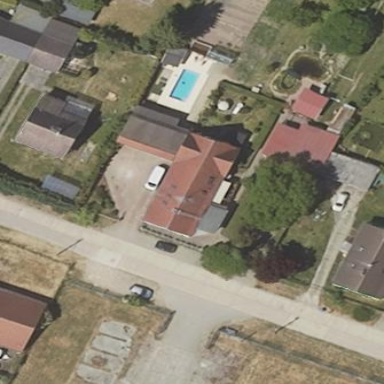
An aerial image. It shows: Residential building.